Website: crate-barrel
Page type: customer-info-address
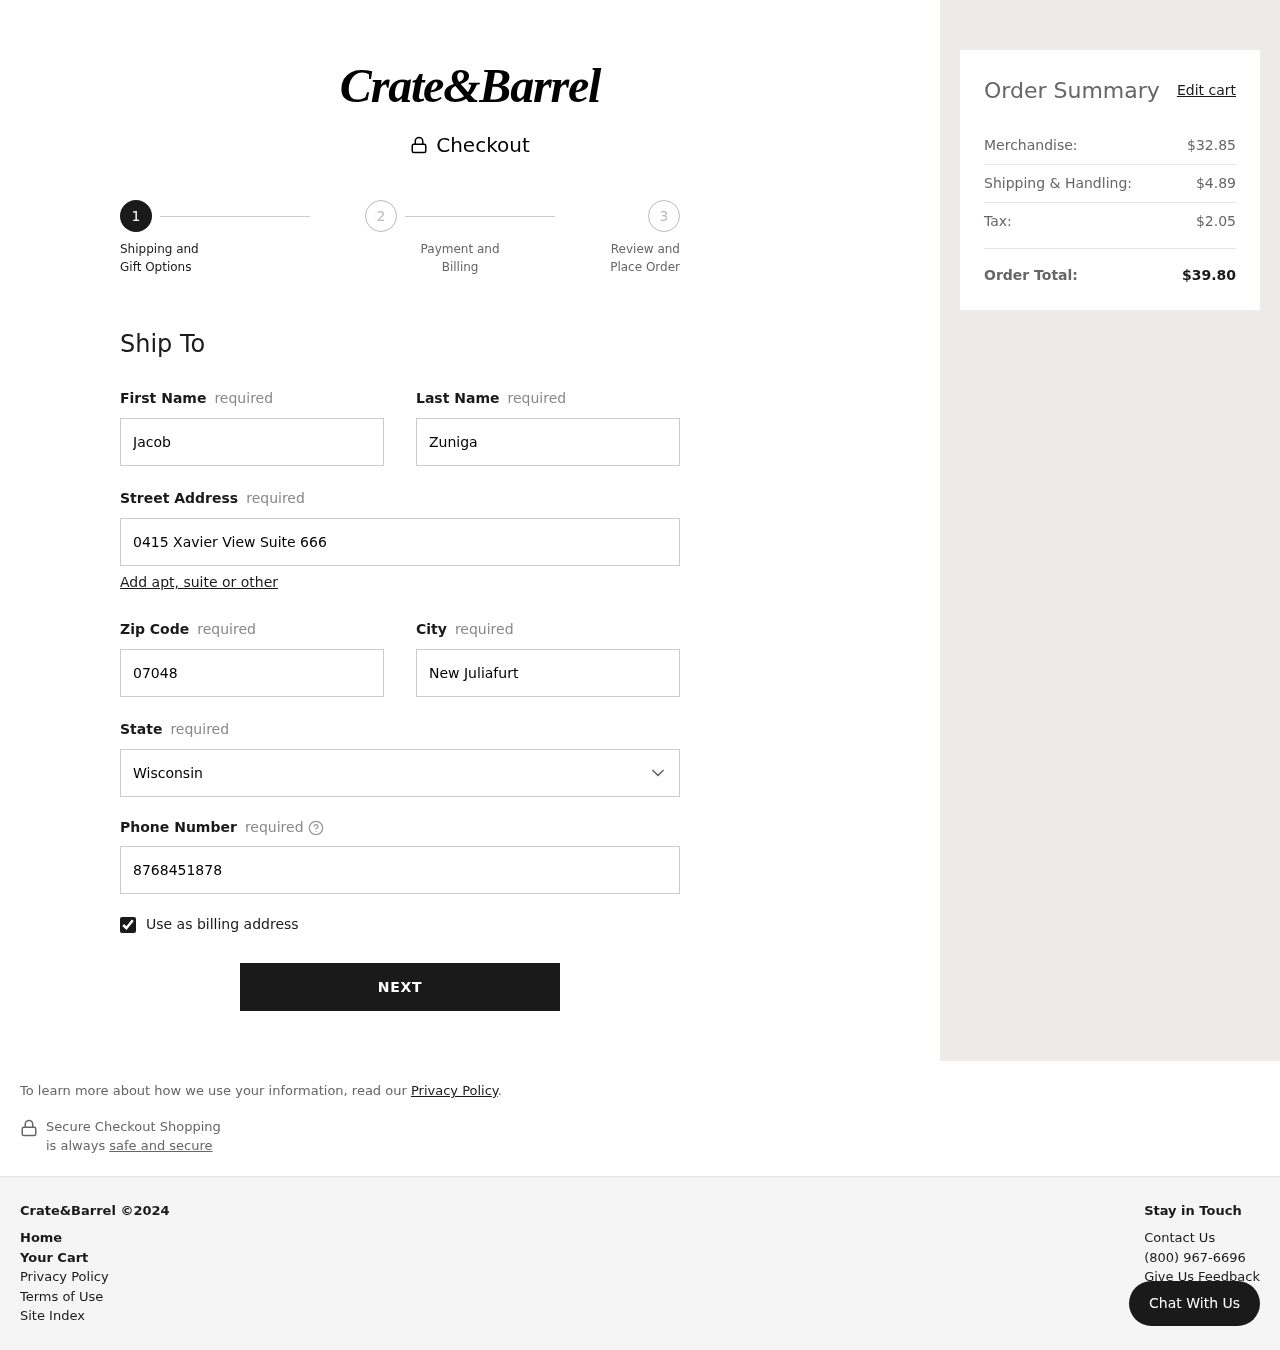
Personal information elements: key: PII_CITY
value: New Juliafurt
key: PII_FIRSTNAME
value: Jacob
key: PII_LASTNAME
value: Zuniga
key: PII_PHONE
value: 8768451878
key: PII_POSTCODE
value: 07048
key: PII_STATE
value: Wisconsin
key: PII_STREET
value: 0415 Xavier View Suite 666
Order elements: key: ORDER_SUBTOTAL
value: $32.85
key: ORDER_SHIPPING_COST
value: $4.89
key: ORDER_TAX
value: $2.05
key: ORDER_TOTAL
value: $39.80